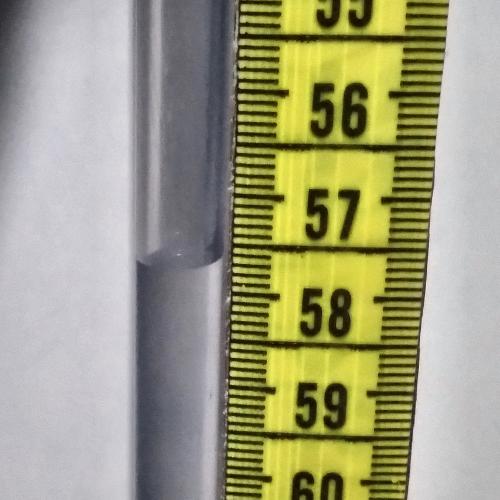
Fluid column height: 57.7 cm